Aerial crown-view tile of a tropical tree (Barro Colorado Island, Panama), acquired 20250317:
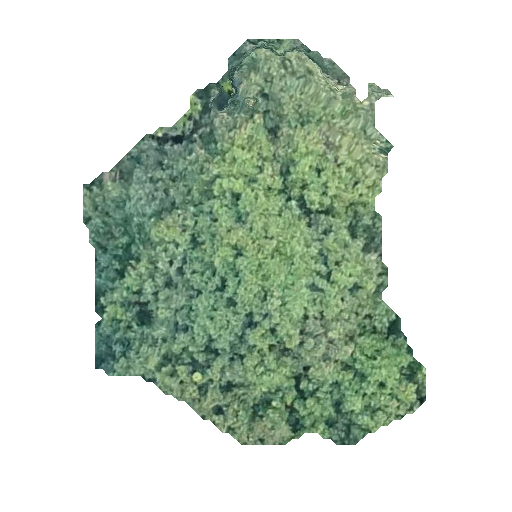
Species: Prioria copaifera
GBIF accepted scientific name: Prioria copaifera
Crown area: 144.492 m²